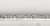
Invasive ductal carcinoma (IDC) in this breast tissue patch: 0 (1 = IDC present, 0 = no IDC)